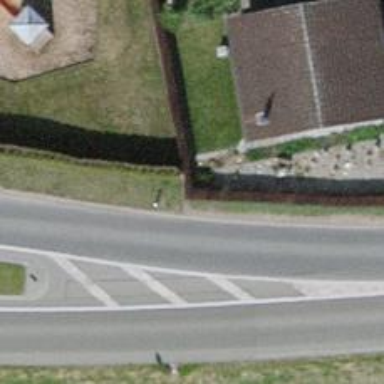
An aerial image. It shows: Hedge acting as barrier.